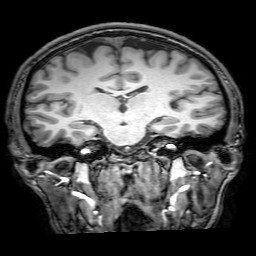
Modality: T1w
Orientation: sagittal